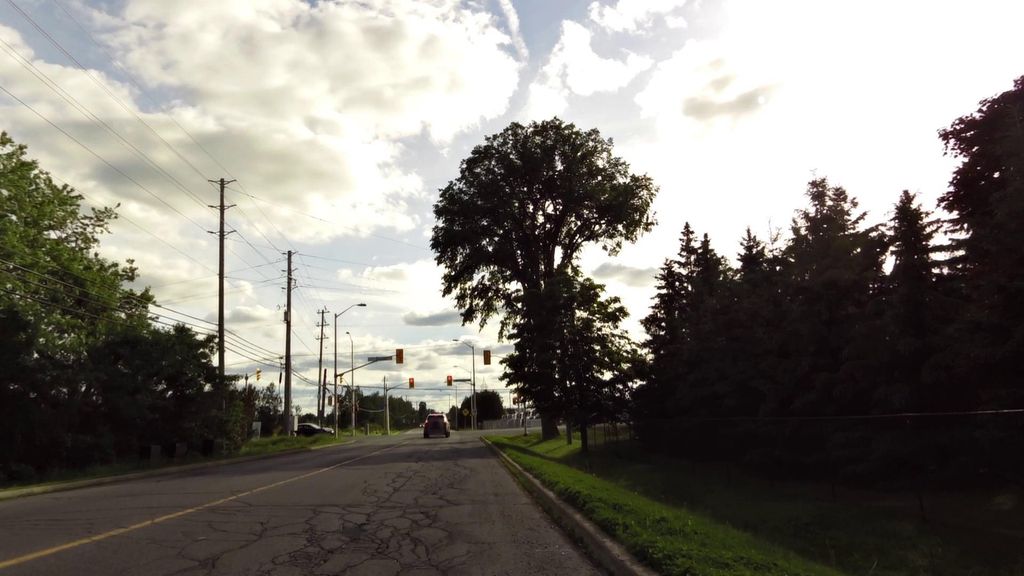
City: ottawa-gatineau